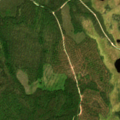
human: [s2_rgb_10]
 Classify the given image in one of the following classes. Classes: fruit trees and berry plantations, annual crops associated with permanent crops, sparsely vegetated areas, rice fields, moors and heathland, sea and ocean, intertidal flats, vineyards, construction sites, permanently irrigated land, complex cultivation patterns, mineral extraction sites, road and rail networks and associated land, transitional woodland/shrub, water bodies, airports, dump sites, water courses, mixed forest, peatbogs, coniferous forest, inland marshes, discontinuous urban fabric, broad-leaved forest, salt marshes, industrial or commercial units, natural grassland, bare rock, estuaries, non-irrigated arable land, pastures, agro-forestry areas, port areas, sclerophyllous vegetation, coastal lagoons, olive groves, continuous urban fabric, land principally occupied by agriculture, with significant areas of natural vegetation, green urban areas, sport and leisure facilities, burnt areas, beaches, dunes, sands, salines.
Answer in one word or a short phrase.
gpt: coniferous forest, peatbogs